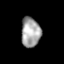
Tissue: skin
Cell type: Epithelial cells
Senescence score: 0.7223
Nuclear area (px): 564
Mean DAPI intensity: 162.732